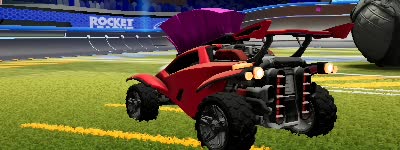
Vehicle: octane